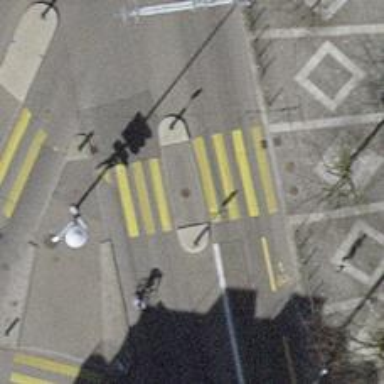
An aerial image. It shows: Uncontrolled zebra crossing with pedestrian island.